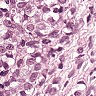
Metastatic tissue present: yes